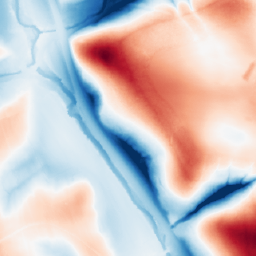
Category: classical
Decomposition family: uniform
Decomposition parameters: size: 100
Upsampling method: area
Upsampling parameters: scale: 2
Upsampling scale: 2